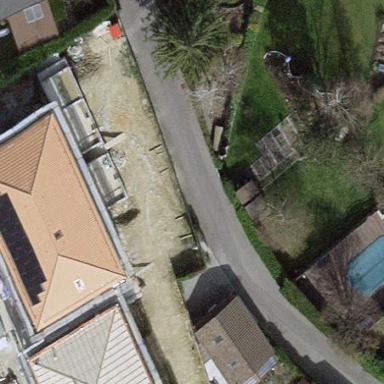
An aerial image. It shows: Garden that is leisure land.